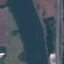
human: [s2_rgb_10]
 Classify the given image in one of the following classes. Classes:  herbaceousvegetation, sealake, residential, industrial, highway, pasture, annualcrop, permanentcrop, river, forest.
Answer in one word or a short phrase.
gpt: River